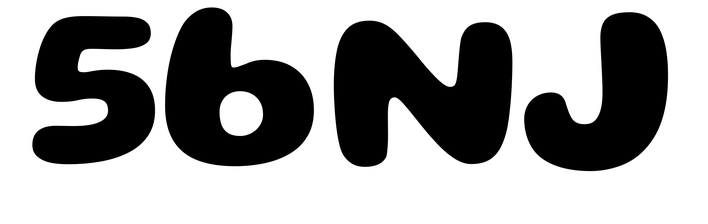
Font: Gluten_Bold